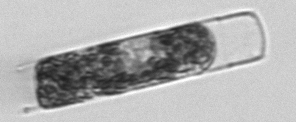
Label: Hemiaulus